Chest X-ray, PA view. Patient: 33 years old, sex F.
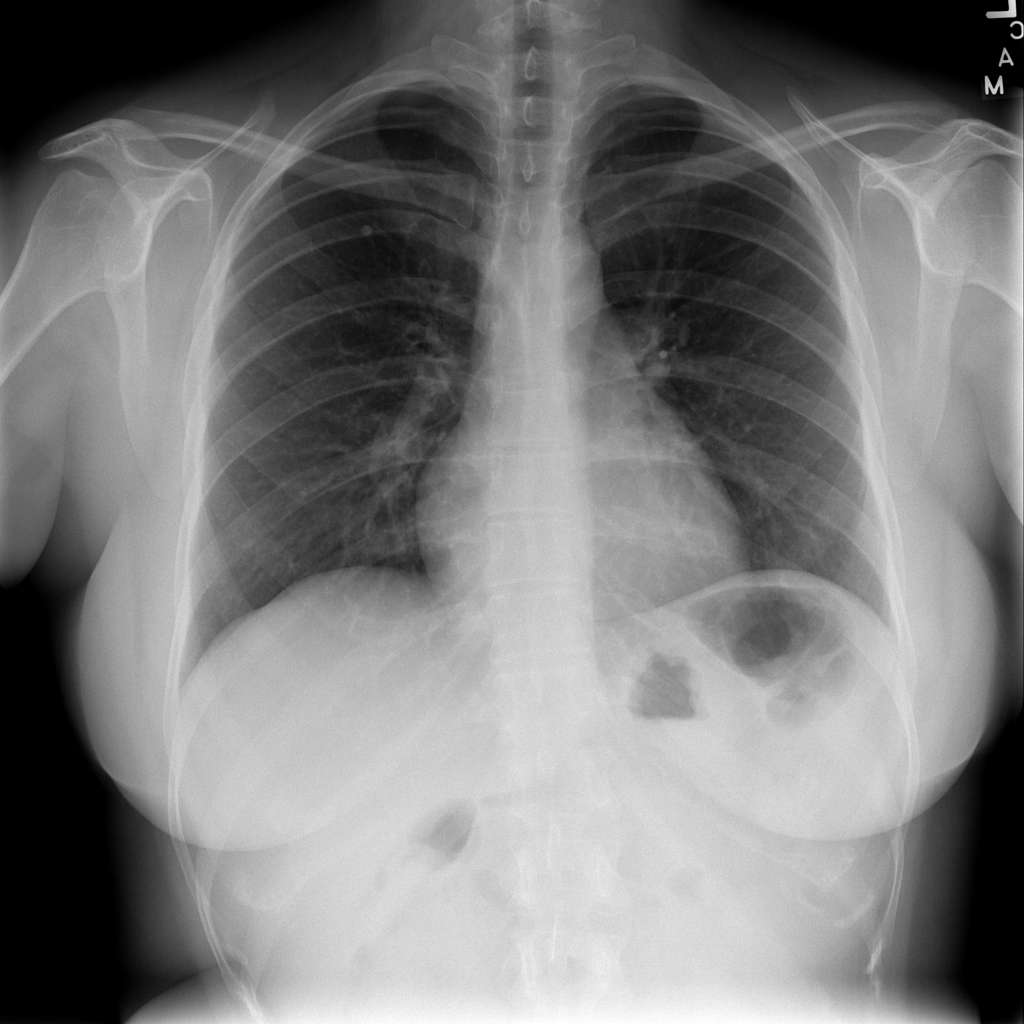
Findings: No Finding